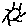
Label: sun